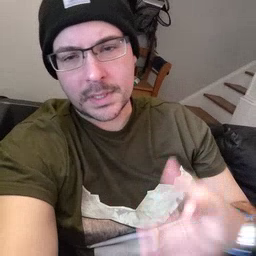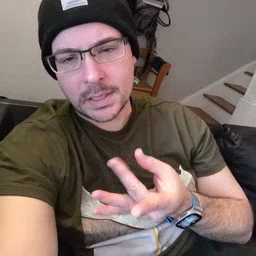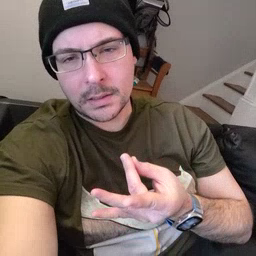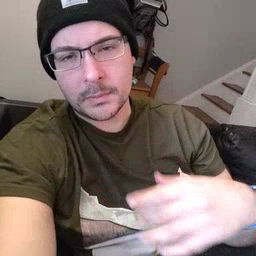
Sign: sticky